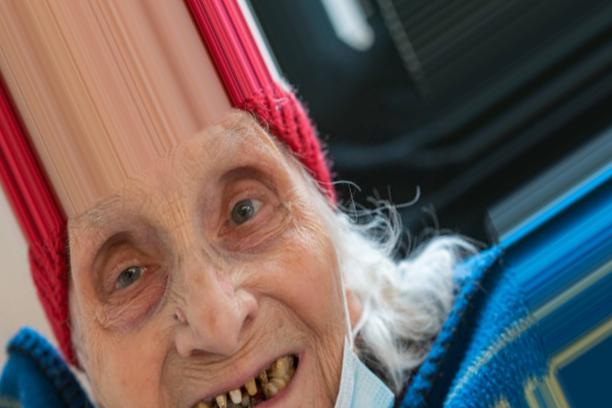
Condition: Tooth Discoloration